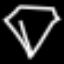
Label: diamond